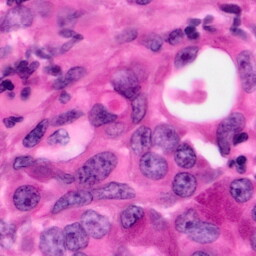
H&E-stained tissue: Pancreatic